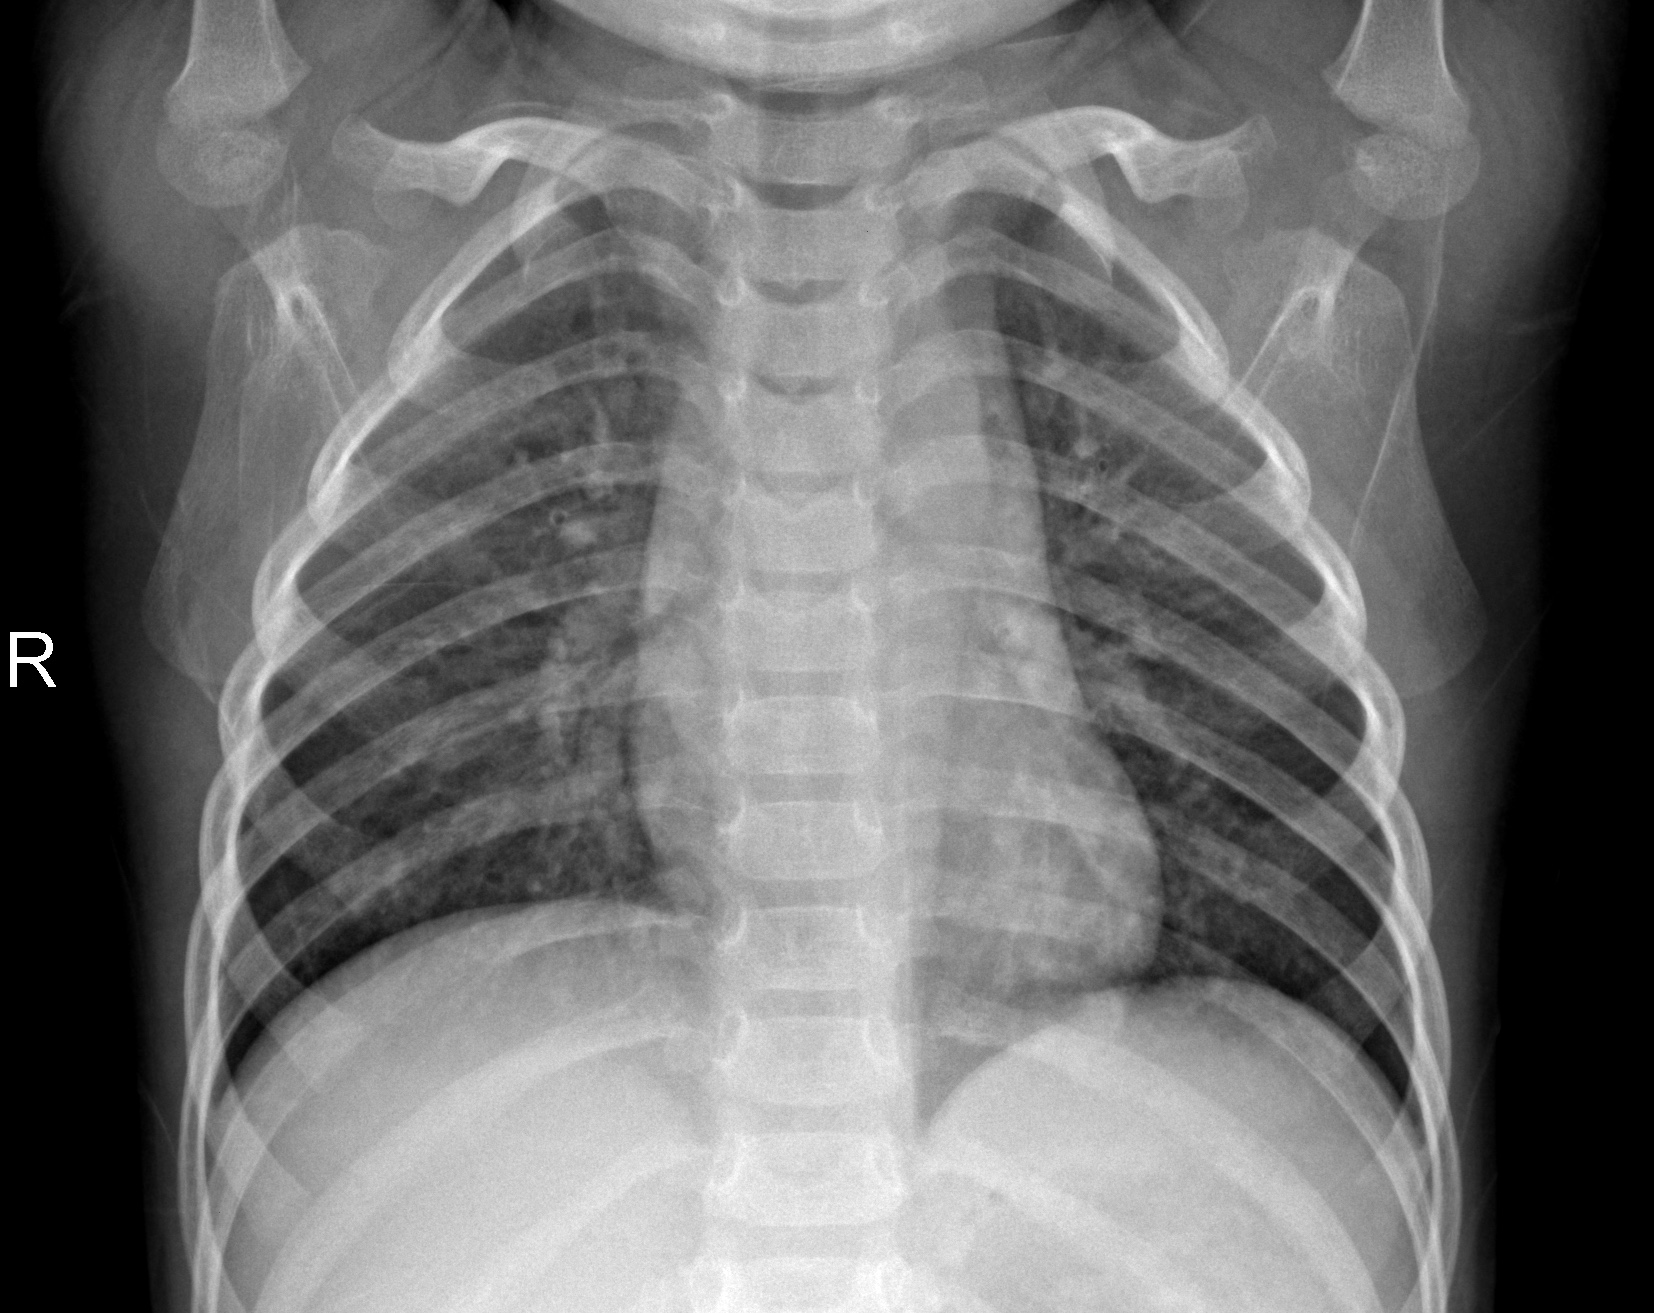
Diagnosis: NORMAL